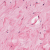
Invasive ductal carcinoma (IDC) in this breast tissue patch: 0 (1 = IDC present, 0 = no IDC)